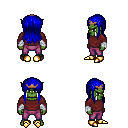
a pixel art fantasy rpg character, male body template, orc, green skin, maroon long-sleeve shirt, magenta pants, blue unkempt hairstyle, bronze tiara, white cloth bandages, gold boots, four views (front, back, left, right), 2x2 character sprite sheet, small pixel art, hard edges, no anti-aliasing